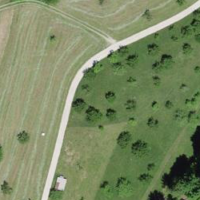
EUNIS habitat code: 25
Species observed at this site:
Primula veris